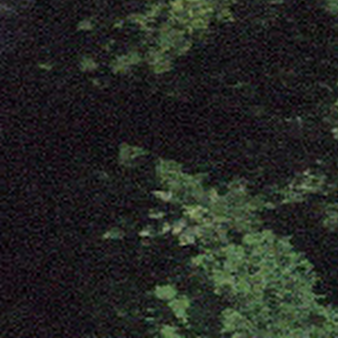
Label: other